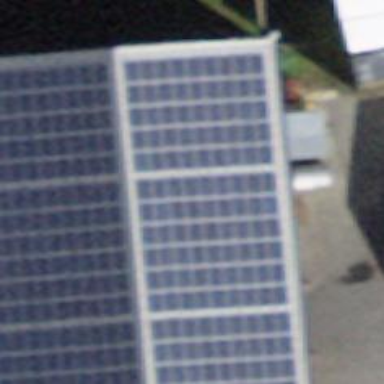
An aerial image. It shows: Solar power generator using photovoltaic method with solar photovoltaic panel types.